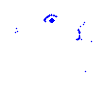
Particle: electron